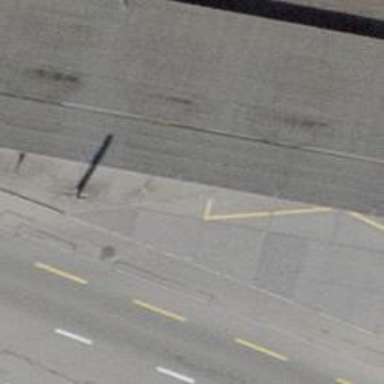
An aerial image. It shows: Platform for public transport is situated by the road.